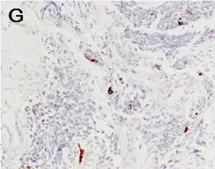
Troponin-T.
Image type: pathology (immunostaining)